Question: What is the value of this measurement?
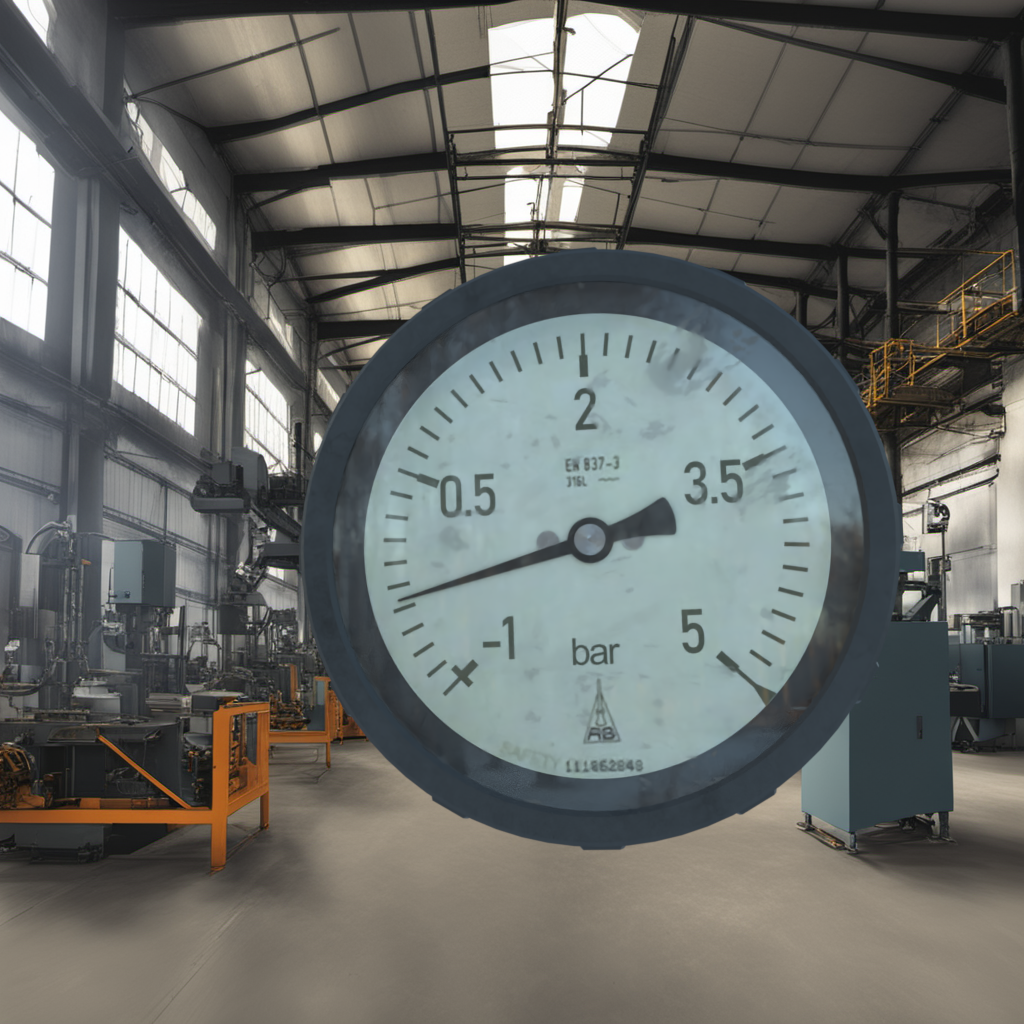
Answer: The result is -0.37
Question: What is the range of this measurement?
Answer: The range is from -1 to 5
Question: What is the minimum and maximum value of the measurement shown in the image?
Answer: The minimum value is -1 and the maximum value is 5